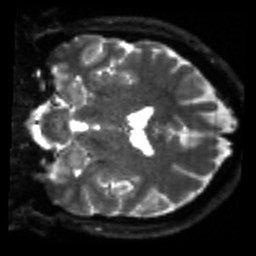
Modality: sbref
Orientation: coronal
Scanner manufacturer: siemens
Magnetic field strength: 3 T
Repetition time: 4 s
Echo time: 0.0594 s